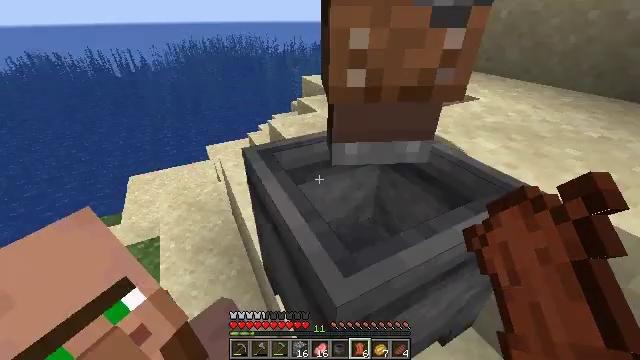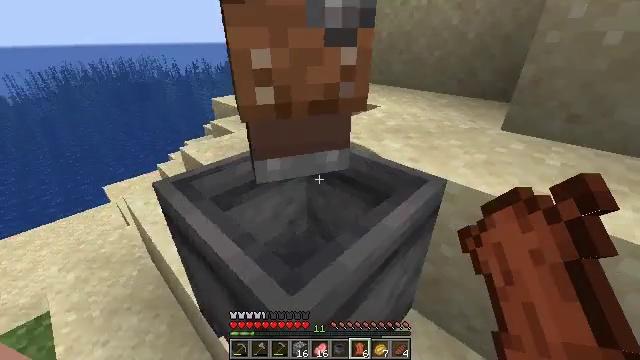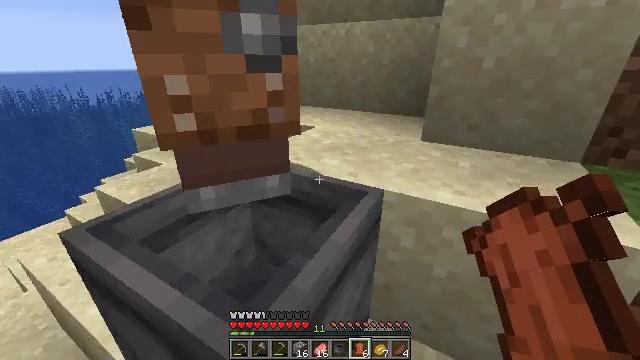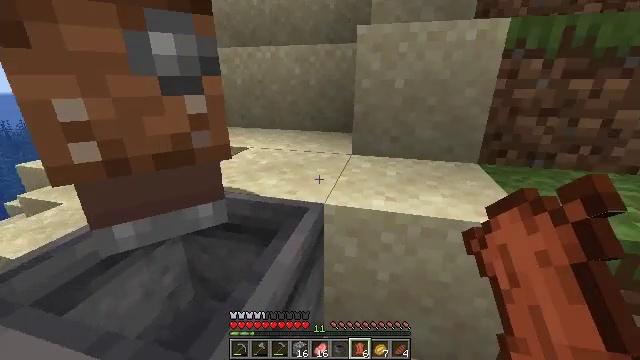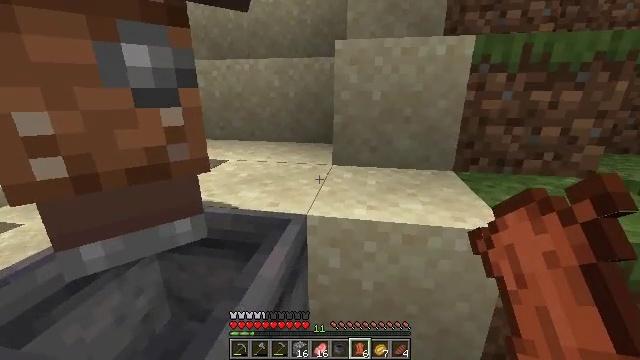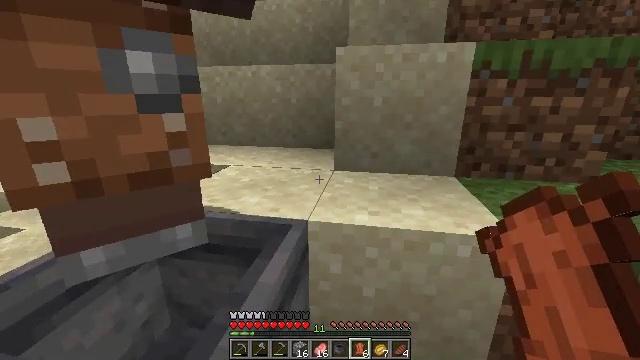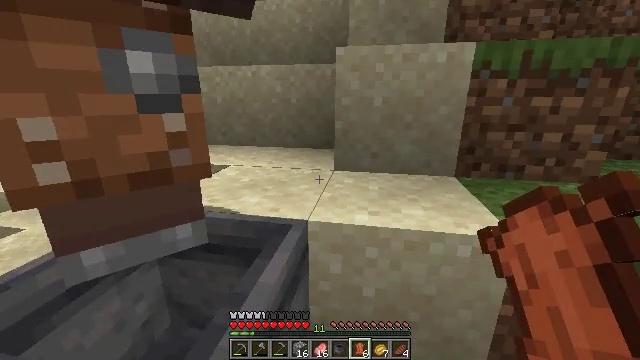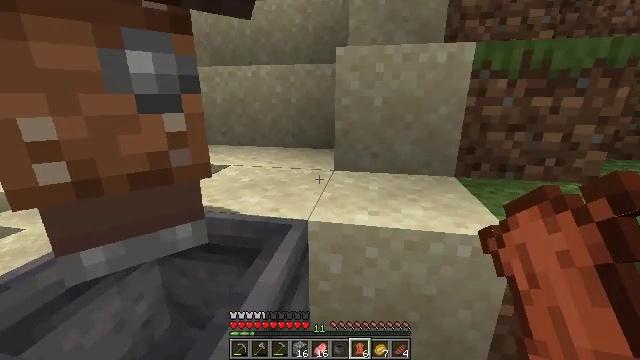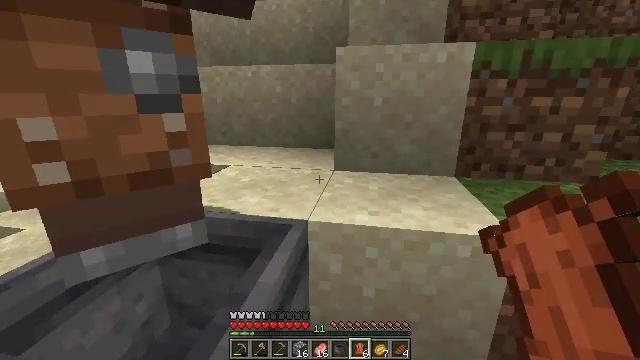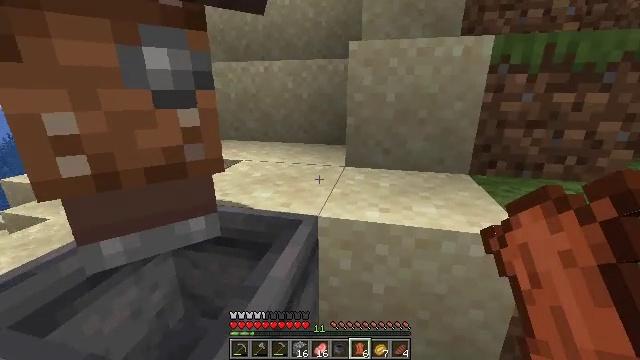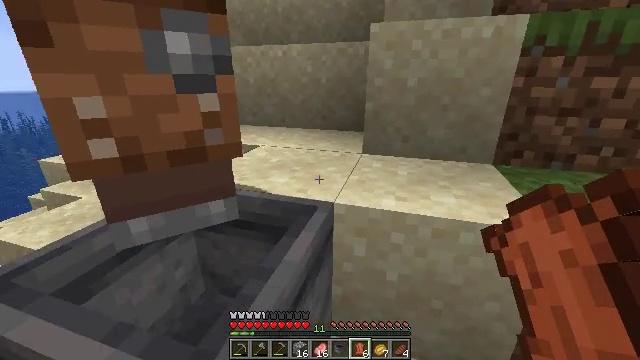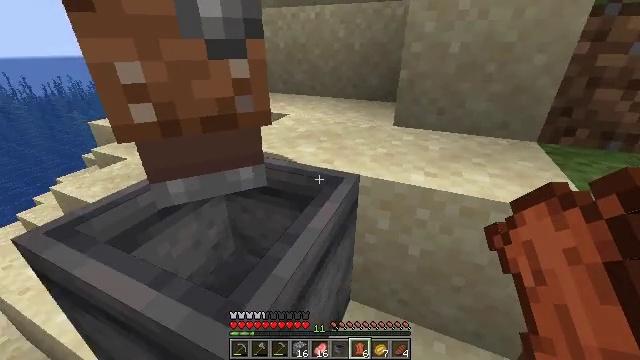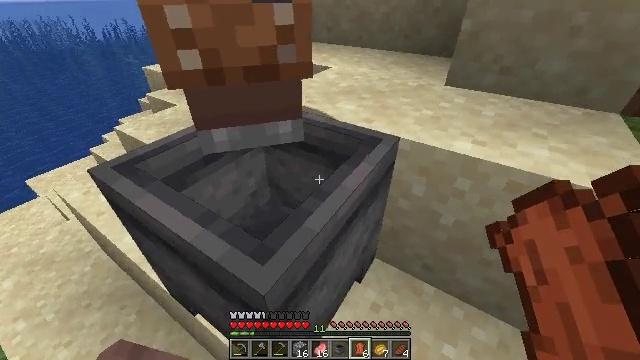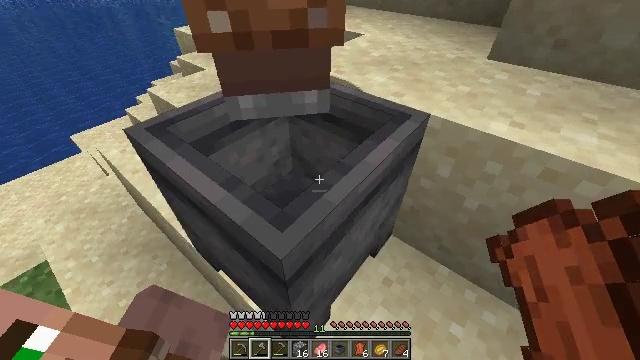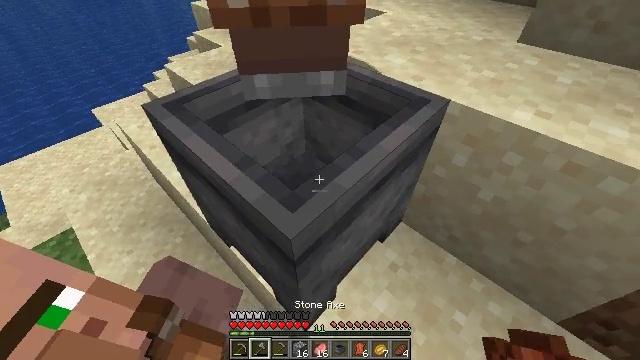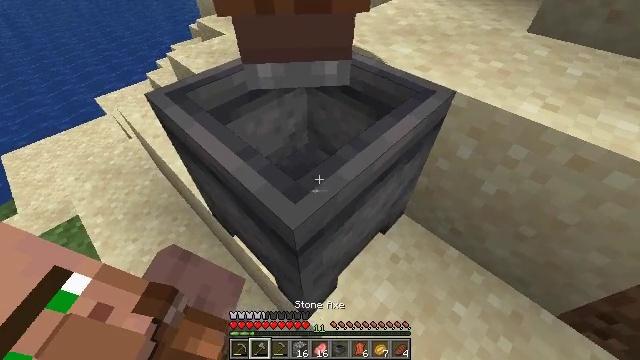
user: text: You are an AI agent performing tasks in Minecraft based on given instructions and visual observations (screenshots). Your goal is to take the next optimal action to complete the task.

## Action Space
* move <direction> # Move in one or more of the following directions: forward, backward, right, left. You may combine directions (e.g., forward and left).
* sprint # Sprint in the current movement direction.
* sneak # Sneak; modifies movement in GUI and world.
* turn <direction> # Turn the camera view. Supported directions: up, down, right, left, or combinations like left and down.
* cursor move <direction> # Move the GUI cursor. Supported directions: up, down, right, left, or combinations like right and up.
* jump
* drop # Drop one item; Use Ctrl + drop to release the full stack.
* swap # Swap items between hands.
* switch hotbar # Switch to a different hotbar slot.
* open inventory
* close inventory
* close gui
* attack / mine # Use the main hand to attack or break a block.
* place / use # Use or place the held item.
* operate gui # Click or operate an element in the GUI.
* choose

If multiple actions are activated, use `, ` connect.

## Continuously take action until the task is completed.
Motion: motion action
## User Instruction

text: Remove the cauldron from its current position.
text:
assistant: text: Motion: turn right and up
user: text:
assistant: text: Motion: turn right and up
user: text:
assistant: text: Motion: turn right and up
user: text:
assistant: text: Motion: turn right and up
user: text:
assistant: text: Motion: turn up
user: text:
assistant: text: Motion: no_op
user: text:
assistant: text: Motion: no_op
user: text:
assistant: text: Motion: no_op
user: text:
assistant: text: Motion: turn left
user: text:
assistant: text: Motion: turn left and down
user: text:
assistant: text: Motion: turn left and down
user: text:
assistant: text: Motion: turn left and down
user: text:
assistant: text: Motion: turn left and down, switch to hotbar 2
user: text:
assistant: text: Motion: turn left and down, switch to hotbar 2
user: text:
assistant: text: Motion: turn down, switch to hotbar 2
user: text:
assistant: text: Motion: turn down
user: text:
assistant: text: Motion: no_op
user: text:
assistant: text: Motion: no_op
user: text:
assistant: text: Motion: no_op
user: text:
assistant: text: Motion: no_op
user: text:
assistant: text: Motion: no_op
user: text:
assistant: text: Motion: switch to hotbar 1
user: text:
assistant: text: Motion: switch to hotbar 1
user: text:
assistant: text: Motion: switch to hotbar 1
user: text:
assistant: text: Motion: turn right and up
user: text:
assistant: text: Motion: no_op
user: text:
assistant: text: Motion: attack / mine
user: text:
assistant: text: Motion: attack / mine
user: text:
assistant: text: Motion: attack / mine
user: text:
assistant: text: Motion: attack / mine